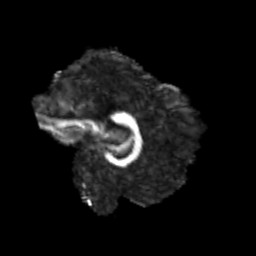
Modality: FA
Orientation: sagittal
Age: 21
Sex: male
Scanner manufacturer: siemens
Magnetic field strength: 3 T
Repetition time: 3.5 s
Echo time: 0.113 s